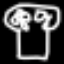
Label: mushroom